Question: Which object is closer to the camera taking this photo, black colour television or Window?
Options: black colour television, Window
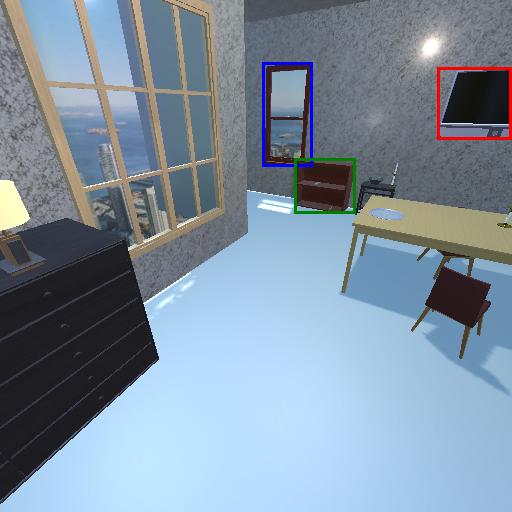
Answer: black colour television